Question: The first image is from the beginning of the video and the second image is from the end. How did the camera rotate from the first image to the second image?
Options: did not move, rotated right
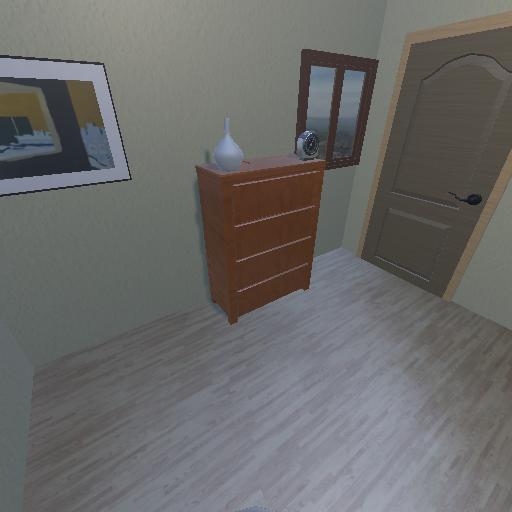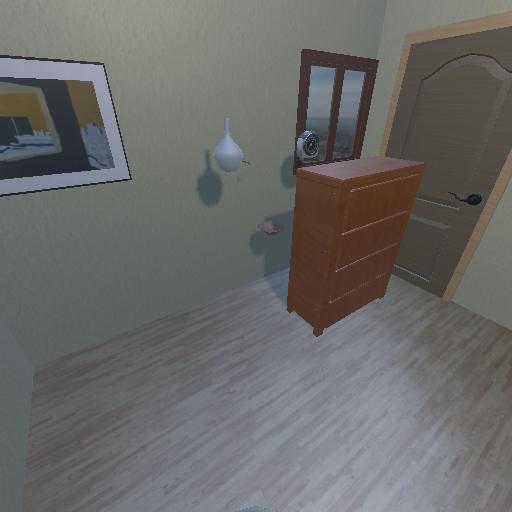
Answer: did not move